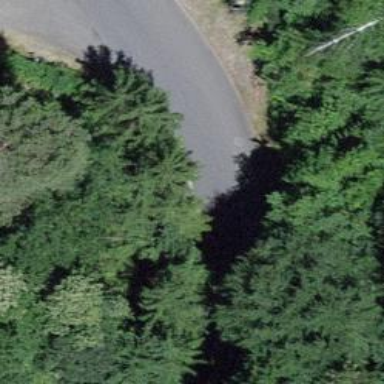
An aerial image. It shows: Culvert tunnel.